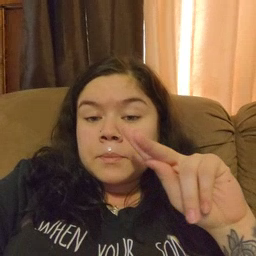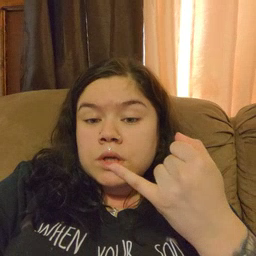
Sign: pajamas